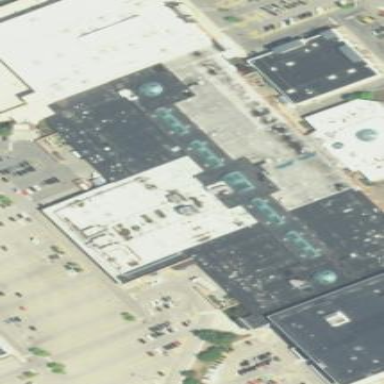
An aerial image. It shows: Retail building that is part of mall.